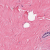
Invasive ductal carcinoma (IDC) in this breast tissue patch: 0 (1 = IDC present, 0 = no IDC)